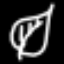
Label: leaf